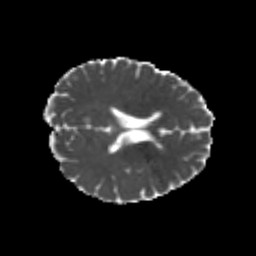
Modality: MD
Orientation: axial
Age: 23
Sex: male
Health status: healthy
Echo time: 0.074 s